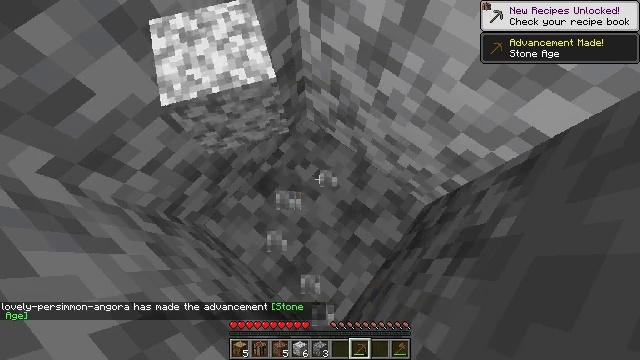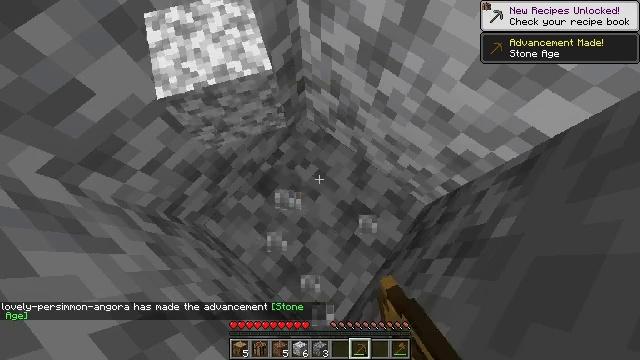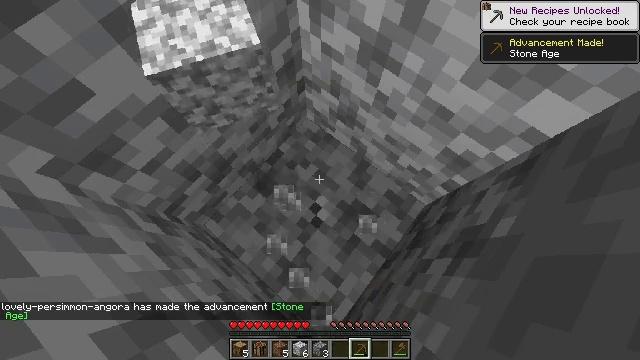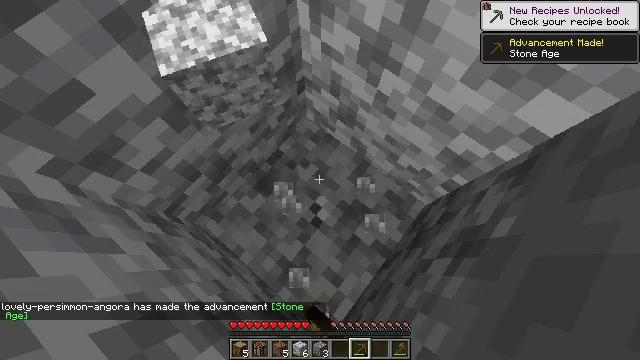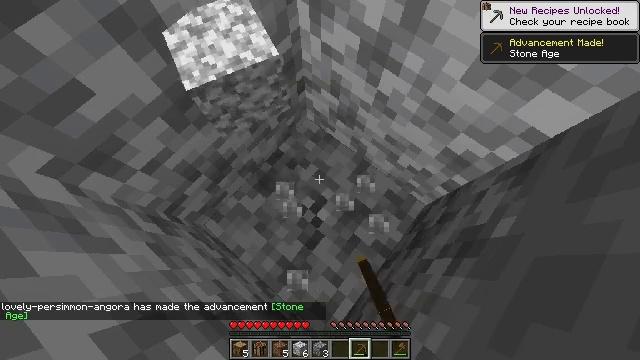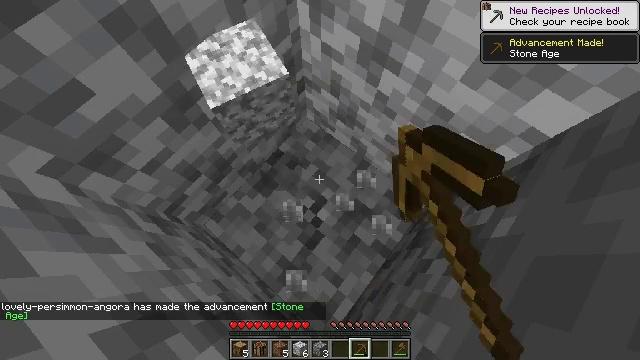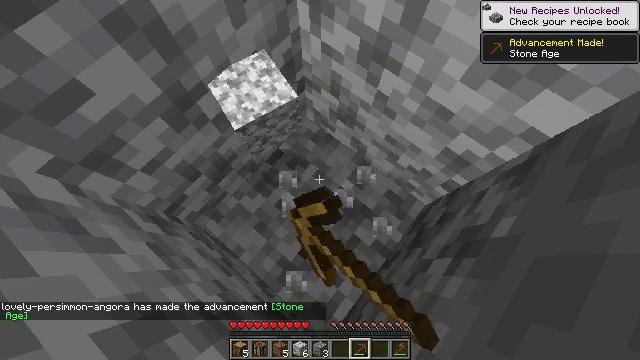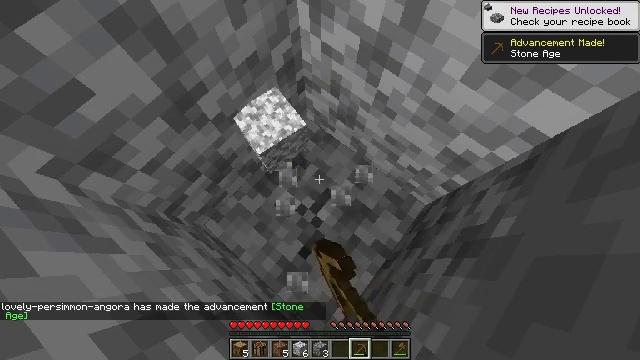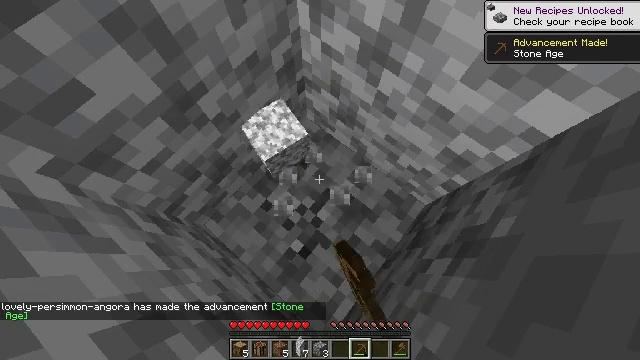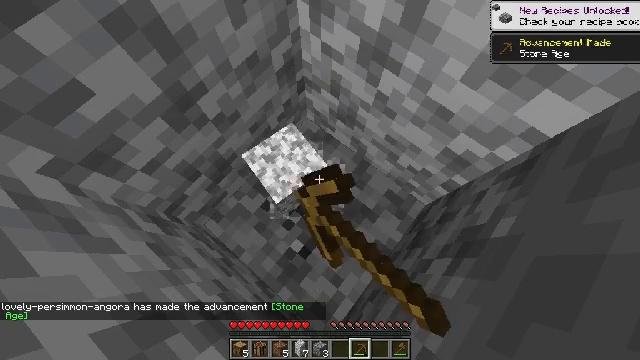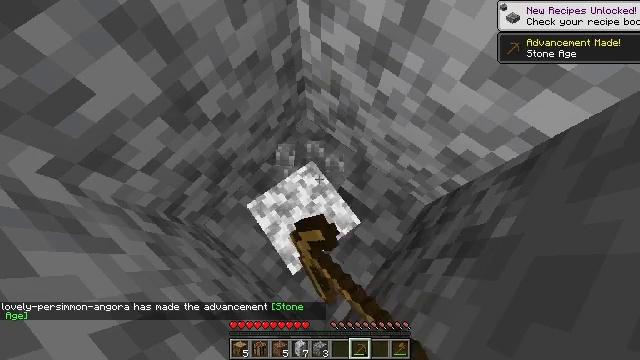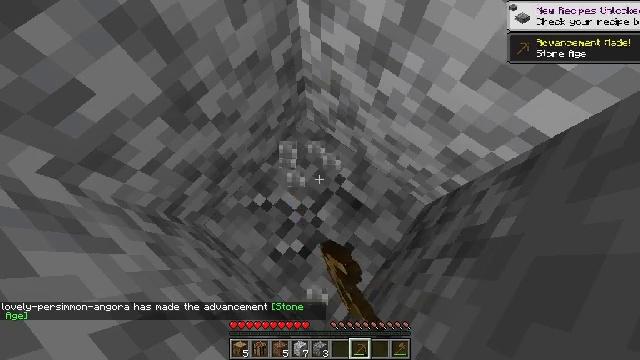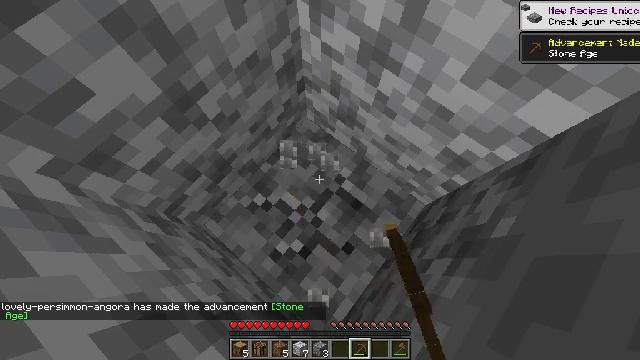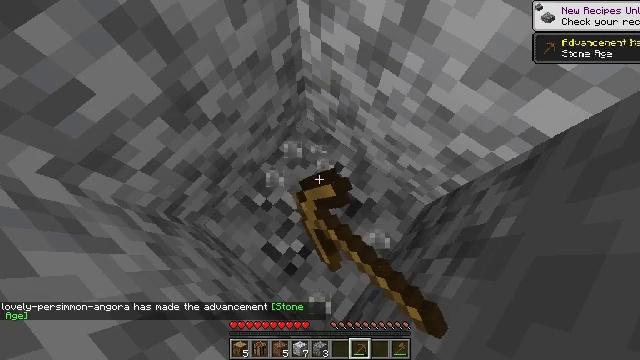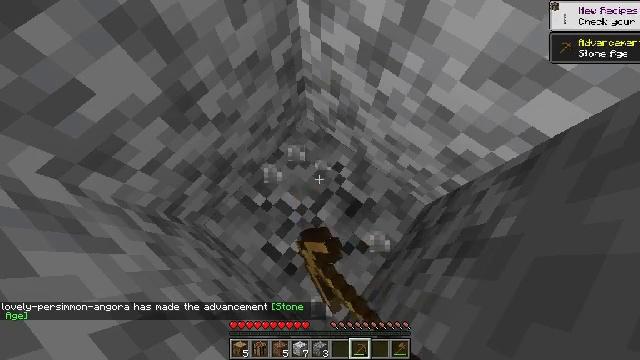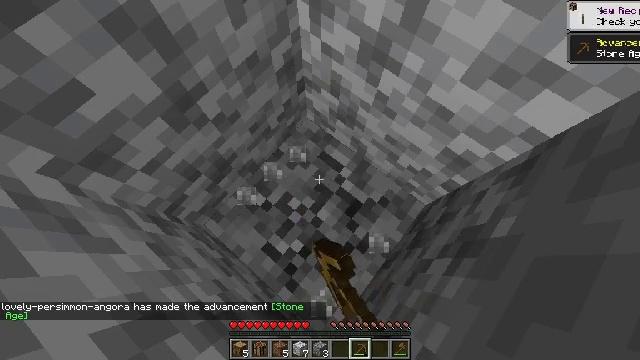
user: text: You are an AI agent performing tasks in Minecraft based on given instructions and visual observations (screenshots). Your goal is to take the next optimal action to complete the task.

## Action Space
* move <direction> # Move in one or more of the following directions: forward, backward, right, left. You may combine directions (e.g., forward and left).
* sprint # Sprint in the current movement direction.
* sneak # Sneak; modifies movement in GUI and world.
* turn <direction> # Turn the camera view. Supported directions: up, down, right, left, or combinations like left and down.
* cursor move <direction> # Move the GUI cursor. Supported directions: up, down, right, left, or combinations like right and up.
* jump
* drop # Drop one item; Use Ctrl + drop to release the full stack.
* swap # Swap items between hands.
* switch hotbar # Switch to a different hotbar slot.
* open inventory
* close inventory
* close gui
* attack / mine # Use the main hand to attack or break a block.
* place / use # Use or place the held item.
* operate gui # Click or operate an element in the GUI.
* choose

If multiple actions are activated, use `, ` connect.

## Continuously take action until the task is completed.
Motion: motion action
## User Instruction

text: Collect diorite
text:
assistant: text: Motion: attack / mine
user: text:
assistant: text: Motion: attack / mine
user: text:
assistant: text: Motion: attack / mine
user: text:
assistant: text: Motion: attack / mine
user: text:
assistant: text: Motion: attack / mine
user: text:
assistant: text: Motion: attack / mine
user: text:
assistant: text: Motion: attack / mine
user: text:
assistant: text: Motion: attack / mine
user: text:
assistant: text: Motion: attack / mine
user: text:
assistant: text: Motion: attack / mine
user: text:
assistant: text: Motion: attack / mine
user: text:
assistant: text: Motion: attack / mine
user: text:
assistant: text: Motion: attack / mine
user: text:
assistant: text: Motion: attack / mine
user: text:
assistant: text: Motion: attack / mine
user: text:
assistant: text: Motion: attack / mine
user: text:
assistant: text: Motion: attack / mine
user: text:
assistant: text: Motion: attack / mine
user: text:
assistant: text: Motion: attack / mine
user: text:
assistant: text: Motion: attack / mine
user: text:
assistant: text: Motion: attack / mine
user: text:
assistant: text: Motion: attack / mine
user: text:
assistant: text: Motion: attack / mine
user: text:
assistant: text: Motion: attack / mine
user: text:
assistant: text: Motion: attack / mine
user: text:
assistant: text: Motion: attack / mine
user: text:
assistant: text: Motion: attack / mine
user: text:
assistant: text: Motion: attack / mine
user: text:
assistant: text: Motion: attack / mine
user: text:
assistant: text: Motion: attack / mine